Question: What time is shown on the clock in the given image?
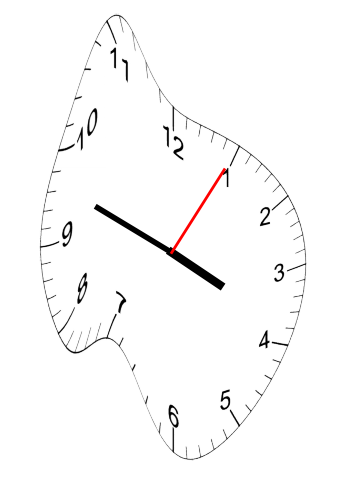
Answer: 03:48:05